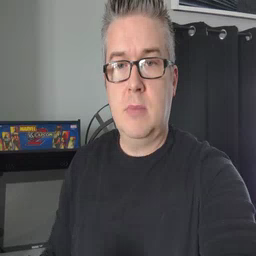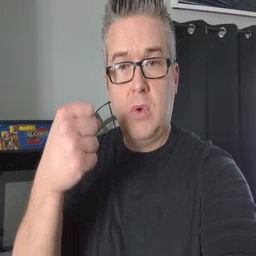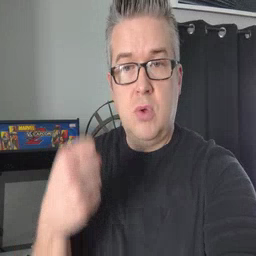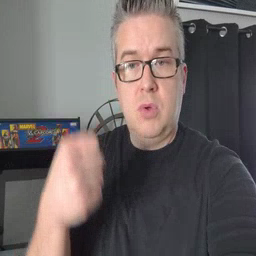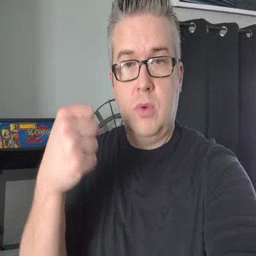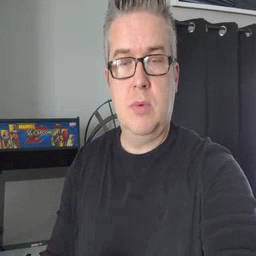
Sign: car